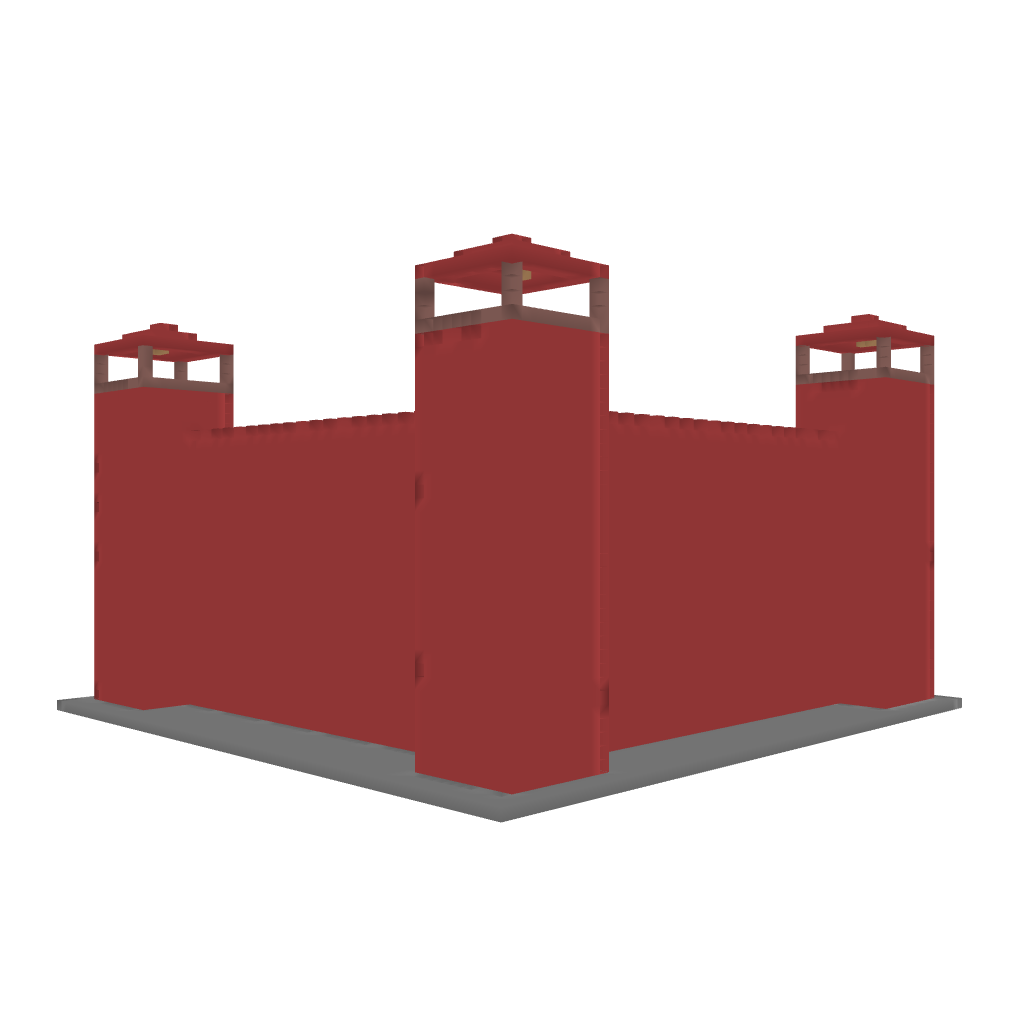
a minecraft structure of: Nether Castle-Empty bad low quality